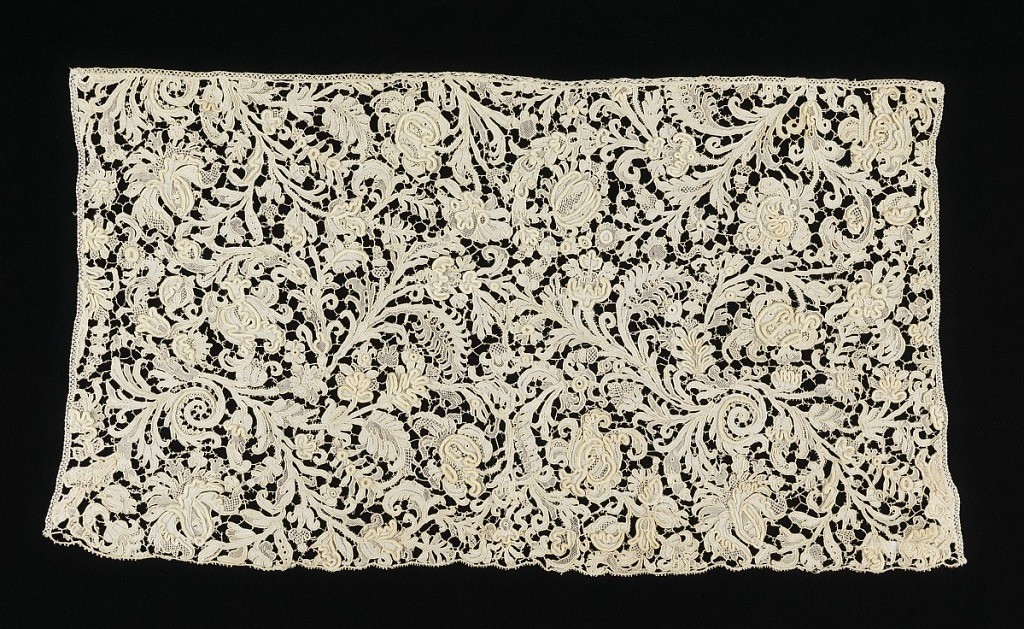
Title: Border
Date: late 17th–early 18th century
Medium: linen Technique: needle lace
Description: A border with foliated and floral forms in partial relief set within repeat scroll pattern.